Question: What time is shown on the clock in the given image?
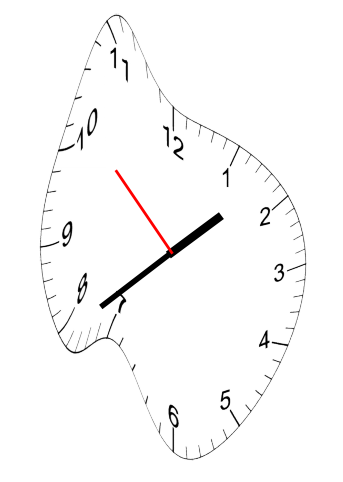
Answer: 01:38:52